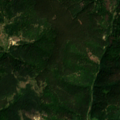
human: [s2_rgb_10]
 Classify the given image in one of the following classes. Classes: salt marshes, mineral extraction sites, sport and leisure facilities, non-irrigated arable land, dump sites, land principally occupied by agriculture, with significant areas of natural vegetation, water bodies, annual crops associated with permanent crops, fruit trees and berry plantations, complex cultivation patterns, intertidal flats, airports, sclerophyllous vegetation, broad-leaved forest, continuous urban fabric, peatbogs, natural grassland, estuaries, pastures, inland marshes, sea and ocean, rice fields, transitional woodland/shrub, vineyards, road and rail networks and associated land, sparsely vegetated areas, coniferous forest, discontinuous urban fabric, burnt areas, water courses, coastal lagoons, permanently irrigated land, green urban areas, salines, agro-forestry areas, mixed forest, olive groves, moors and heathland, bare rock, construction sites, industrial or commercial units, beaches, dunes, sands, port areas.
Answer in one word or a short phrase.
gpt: broad-leaved forest, coniferous forest, mixed forest, natural grassland, transitional woodland/shrub